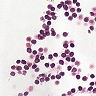
Metastatic tissue present: no